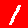
Digit: 1